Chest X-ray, PA view. Patient: 46 years old, sex M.
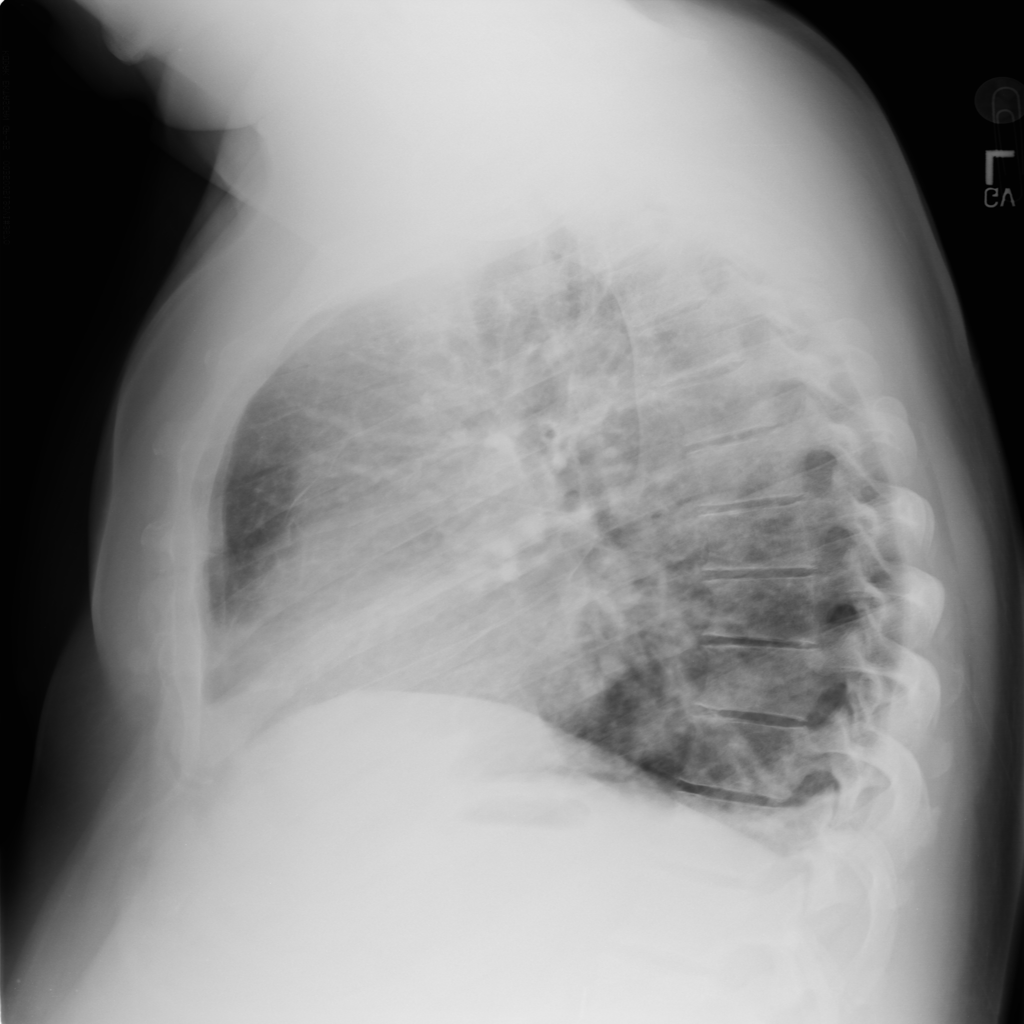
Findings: No Finding